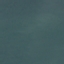
Land use / land cover: SeaLake